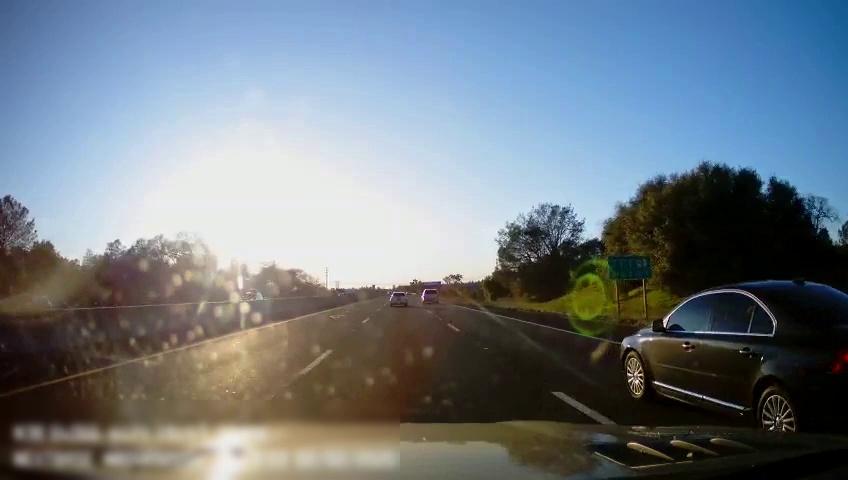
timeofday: Day
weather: Cloudy
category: Drivable Space
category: Vehicles | Car
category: Vehicles | SUV
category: Vehicles | Car
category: Vehicles | Car
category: Vehicles | SUV
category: Lanes | Alternate Lane
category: Lanes | Current Lane
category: Lanes | Current Lane
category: Lanes | Alternate Lane
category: Traffic | Signs